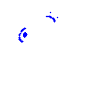
Particle: kaon